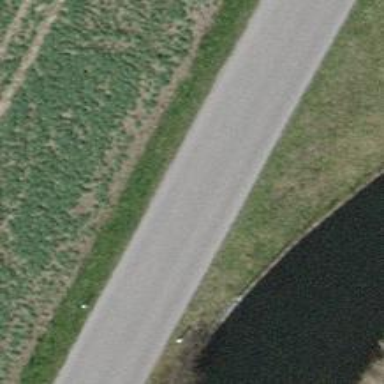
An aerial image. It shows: Tertiary road.